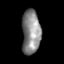
Tissue: skin
Cell type: Epithelial cells
Senescence score: 0.2783
Nuclear area (px): 802
Mean DAPI intensity: 136.541